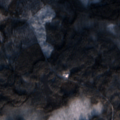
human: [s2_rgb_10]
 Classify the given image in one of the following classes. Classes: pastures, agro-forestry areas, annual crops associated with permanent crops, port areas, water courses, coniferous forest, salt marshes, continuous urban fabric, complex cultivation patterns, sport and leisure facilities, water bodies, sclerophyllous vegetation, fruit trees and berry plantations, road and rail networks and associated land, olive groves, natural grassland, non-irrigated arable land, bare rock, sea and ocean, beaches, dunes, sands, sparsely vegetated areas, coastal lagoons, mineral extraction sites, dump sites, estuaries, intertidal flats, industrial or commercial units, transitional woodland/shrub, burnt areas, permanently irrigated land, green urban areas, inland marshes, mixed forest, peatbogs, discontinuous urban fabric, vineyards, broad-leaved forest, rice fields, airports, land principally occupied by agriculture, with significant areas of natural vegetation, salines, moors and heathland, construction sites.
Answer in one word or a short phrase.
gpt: broad-leaved forest, coniferous forest, mixed forest, transitional woodland/shrub